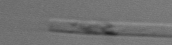
Label: Leptocylindrus